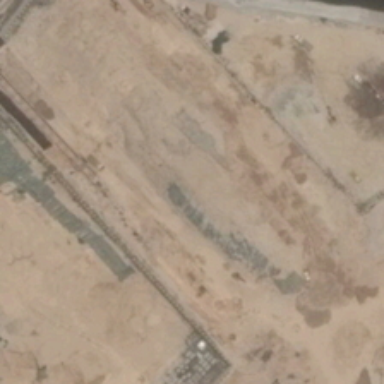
The bare land is vast and large .